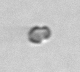
Label: Heterocapsa_rotundata